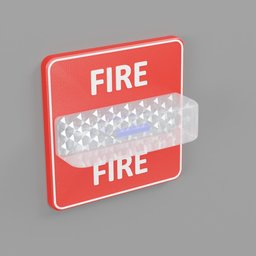
Label: electronics